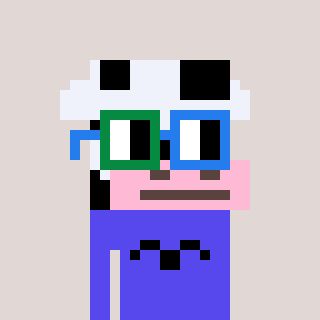
a pixel art character with square green and blue glasses, a cow-shaped head and a computerblue-colored body on a warm background